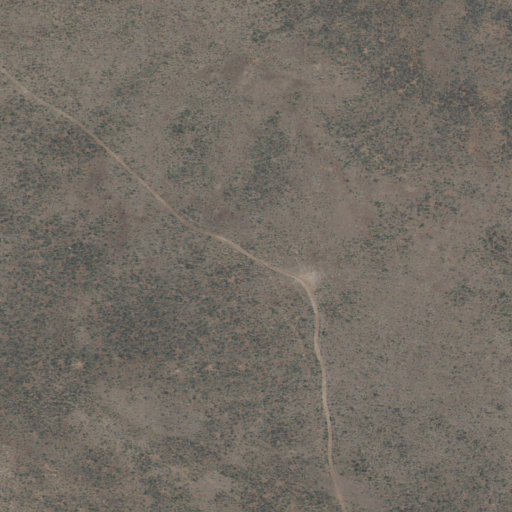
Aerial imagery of depression(s) in Idaho named Rattlesnake Basin containing only shrub